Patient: sex F, age 65
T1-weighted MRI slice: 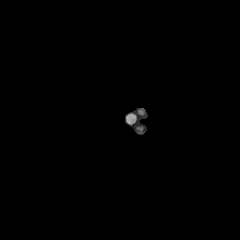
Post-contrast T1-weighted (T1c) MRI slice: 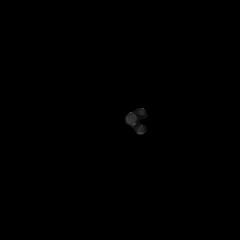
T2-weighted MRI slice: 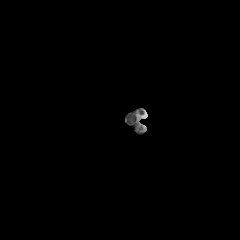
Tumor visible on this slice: no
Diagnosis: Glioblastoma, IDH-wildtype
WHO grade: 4